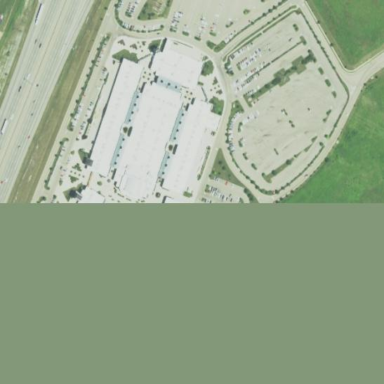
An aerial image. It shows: Retail area that is mall.